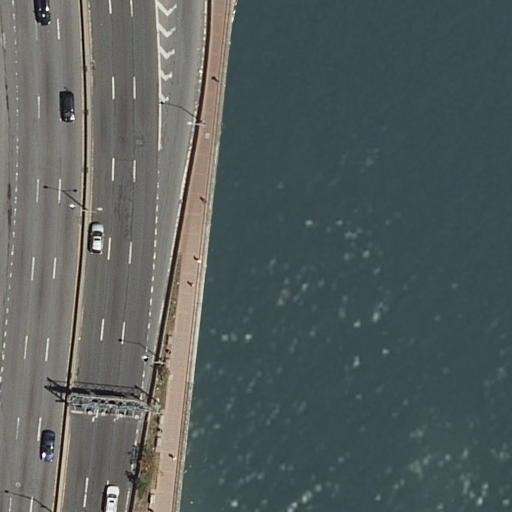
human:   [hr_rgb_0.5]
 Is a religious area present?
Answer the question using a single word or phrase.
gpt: no

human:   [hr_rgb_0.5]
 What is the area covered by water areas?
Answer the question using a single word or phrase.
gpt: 6385m2

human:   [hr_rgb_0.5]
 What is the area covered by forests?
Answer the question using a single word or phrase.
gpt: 0m2

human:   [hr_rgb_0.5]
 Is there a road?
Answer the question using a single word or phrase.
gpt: yes

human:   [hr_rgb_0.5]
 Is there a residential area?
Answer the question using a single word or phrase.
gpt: no

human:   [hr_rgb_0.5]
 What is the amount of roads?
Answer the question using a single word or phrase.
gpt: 5

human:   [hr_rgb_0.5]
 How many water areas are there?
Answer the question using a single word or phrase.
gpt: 1

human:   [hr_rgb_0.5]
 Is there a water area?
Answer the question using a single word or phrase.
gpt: yes

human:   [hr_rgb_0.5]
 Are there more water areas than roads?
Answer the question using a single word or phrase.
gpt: no

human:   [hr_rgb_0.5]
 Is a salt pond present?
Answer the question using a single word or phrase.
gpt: no

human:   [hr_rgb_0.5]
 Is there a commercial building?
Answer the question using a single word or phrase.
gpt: no

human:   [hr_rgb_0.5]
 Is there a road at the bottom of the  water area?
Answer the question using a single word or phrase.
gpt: yes

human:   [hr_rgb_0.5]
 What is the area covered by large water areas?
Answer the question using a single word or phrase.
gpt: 6385m2

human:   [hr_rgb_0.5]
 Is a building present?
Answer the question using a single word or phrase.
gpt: no

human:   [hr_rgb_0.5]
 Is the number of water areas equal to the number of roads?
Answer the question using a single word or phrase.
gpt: no

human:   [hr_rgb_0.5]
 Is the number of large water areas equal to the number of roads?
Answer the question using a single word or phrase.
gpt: no

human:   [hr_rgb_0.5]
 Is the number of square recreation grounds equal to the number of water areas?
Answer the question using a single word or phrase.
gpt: no

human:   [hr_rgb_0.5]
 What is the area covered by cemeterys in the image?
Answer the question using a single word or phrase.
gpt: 0m2

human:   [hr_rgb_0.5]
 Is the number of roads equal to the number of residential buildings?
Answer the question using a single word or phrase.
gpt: no

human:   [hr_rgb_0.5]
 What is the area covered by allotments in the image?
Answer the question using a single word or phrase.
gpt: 0m2

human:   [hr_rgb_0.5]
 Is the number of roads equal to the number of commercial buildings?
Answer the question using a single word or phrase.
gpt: no

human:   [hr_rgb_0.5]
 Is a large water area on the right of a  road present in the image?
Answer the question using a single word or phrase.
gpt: yes

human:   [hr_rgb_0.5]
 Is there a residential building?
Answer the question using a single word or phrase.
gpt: no

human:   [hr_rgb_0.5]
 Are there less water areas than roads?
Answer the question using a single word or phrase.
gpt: yes

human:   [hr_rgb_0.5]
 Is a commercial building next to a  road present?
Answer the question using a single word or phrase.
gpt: no

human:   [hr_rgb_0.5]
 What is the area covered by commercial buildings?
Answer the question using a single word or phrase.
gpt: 0m2

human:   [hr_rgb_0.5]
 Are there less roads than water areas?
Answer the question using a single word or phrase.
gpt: no

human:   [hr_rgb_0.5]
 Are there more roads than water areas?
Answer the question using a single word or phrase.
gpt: yes

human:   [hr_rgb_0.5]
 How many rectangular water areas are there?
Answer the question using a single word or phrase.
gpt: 0

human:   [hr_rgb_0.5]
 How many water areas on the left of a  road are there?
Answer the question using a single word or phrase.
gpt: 0

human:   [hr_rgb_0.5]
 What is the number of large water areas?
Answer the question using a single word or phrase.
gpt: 1

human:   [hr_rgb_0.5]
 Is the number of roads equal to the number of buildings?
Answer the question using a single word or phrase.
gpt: no

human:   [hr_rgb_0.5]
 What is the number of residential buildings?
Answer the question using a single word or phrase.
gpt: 0

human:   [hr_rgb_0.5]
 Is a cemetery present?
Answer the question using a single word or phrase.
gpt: no

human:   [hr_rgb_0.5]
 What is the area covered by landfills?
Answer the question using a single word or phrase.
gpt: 0m2

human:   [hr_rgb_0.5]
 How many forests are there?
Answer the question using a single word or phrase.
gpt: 0

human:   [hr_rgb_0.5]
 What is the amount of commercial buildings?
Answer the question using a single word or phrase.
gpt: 0

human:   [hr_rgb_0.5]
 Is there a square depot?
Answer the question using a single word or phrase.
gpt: no

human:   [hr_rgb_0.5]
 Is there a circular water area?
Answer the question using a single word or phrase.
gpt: no

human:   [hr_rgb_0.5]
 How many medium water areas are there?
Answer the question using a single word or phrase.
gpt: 0

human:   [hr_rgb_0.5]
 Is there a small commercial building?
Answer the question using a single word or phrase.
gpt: no

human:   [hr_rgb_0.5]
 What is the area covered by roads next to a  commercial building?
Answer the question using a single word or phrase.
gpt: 0m2

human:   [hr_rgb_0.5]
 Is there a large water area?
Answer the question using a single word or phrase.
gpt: yes

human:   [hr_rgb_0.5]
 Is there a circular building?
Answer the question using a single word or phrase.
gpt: no

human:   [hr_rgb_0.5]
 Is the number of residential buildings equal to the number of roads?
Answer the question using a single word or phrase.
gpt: no

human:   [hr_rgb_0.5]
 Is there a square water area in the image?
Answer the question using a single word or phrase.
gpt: no

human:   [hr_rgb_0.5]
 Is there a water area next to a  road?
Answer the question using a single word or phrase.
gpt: yes

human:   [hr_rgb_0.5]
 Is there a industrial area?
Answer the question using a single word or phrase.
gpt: no

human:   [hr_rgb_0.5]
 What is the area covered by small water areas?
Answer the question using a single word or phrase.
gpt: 0m2

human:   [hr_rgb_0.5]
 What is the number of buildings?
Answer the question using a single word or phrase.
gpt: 0

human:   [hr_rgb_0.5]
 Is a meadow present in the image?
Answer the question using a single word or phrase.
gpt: no

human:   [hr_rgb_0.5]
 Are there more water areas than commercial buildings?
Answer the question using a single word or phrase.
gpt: yes

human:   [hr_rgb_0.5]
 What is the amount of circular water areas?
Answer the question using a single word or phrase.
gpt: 0

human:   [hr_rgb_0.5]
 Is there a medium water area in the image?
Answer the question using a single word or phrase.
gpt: no

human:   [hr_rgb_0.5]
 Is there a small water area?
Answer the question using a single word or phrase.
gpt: no

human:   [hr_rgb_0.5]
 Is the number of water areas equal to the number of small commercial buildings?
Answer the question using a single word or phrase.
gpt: no

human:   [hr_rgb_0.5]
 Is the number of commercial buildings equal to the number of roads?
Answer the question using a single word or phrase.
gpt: no

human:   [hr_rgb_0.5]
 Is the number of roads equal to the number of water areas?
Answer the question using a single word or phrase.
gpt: no

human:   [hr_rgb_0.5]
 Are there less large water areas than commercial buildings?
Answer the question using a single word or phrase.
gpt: no

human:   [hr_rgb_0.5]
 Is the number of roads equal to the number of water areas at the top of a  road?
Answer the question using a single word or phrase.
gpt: no

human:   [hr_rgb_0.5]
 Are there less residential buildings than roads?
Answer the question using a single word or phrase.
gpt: yes

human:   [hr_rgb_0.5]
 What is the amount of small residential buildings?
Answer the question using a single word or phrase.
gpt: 0

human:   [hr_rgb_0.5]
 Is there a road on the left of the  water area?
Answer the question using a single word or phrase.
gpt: yes

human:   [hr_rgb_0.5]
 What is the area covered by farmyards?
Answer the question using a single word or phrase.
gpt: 0m2